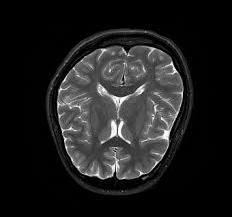
Label: notumor